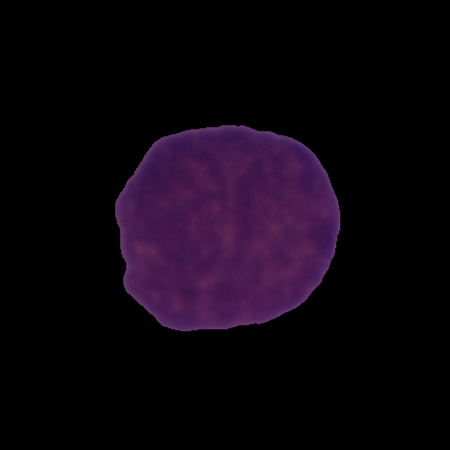
Label: cancer